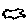
Label: cloud